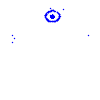
Particle: electron